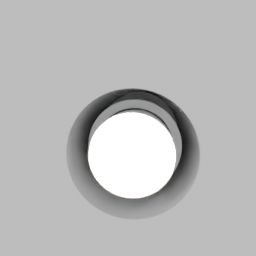
Label: lighting